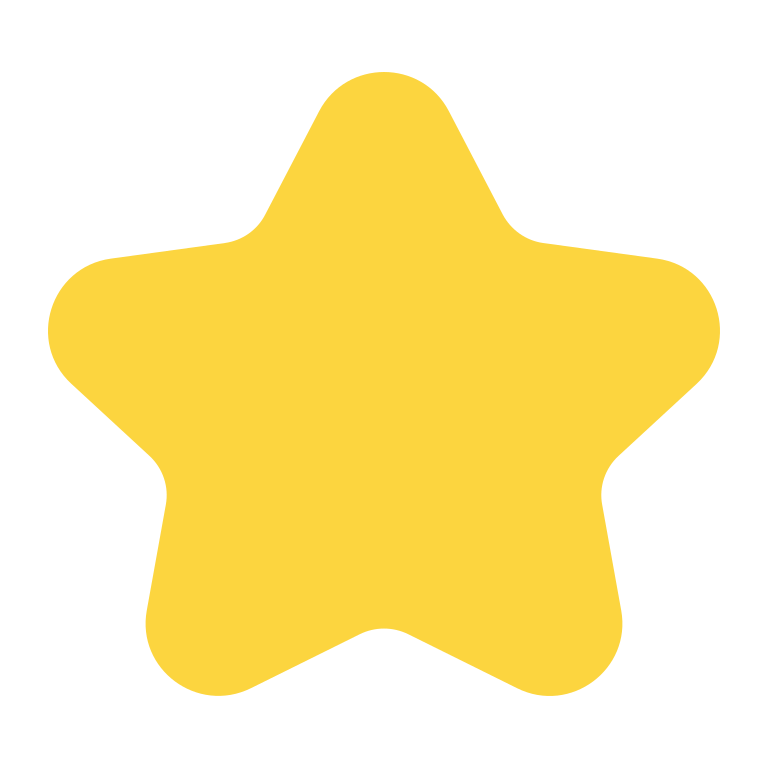
star flat